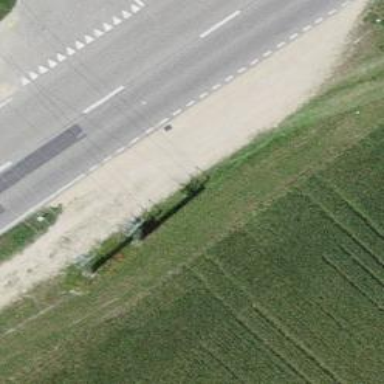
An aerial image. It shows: Cycleway with gravel surface.